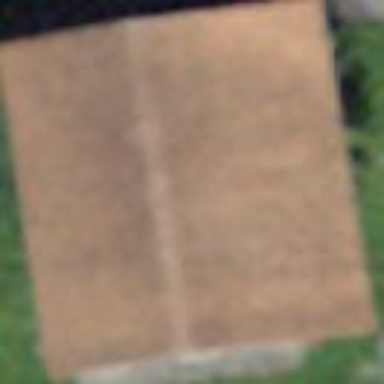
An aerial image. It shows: Barn.